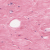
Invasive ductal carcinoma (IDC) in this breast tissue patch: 0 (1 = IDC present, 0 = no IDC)